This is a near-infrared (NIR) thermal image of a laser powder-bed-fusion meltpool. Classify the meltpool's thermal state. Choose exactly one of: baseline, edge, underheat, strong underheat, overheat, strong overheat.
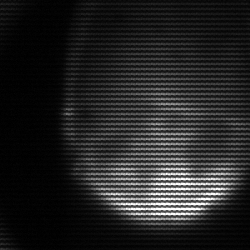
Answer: edge